Question: I am following this tutorial : <URL> to implement reCaptcha in my ASP.net website from VS2010 ... but i am getting a error like this

What might I have done wrong?
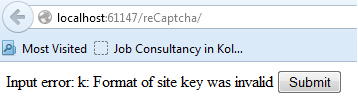
Answer: Have you changed keys
> PublicKey="Your very own public key here" PrivateKey="Your very own
privat key here"
that you should get from your account?